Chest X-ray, AP view. Patient: 61 years old, sex F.
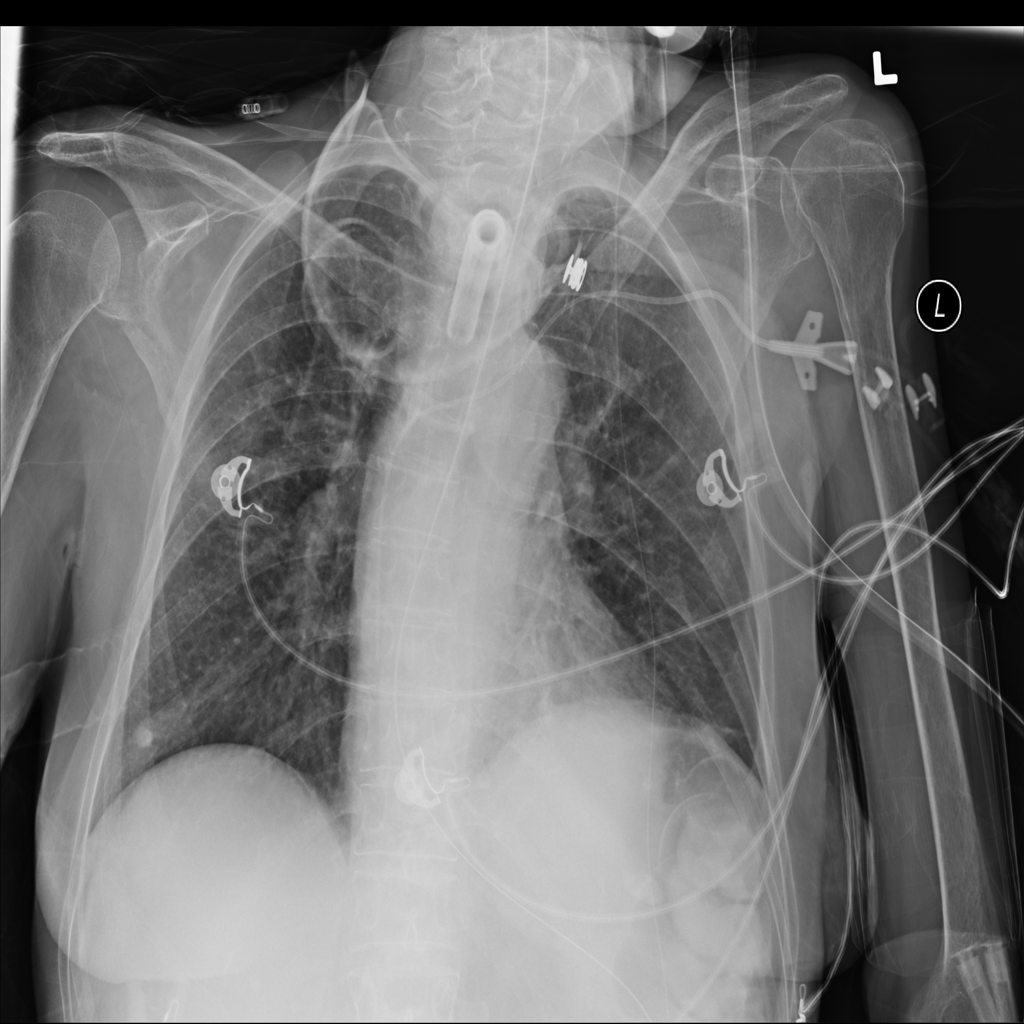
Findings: No Finding